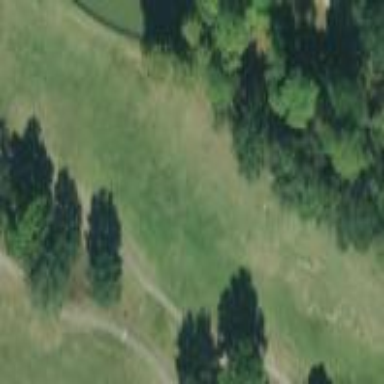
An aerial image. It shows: Grassy area designated as golf fairway.